Interaction volume radius: 10 \u00c5
Interaction volume height: 15 \u00c5
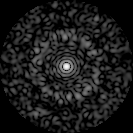
Disorder parameter: 0.849